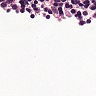
Metastatic tissue present: no